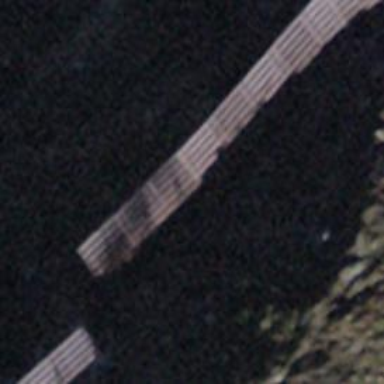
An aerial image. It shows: Snow fence that is man-made.